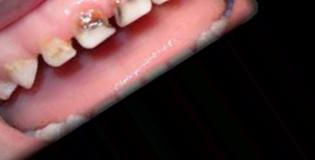
Condition: Caries